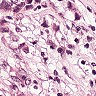
Metastatic tissue present: yes